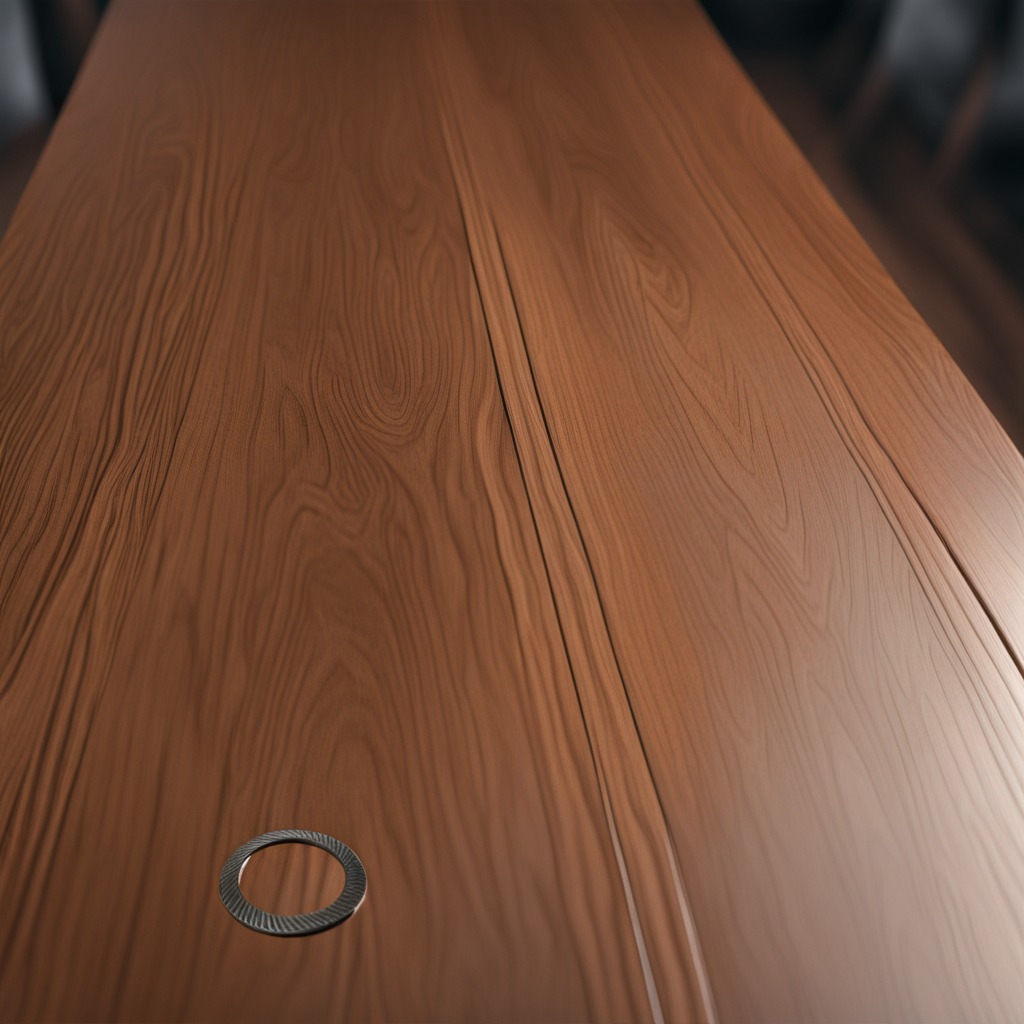
A flat metal washer lies on a wooden table in a carpentry studio.